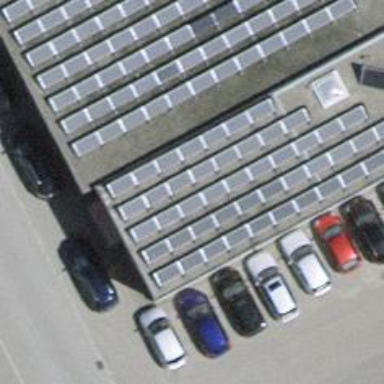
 consisting of solar photovoltaic panels."